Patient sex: M
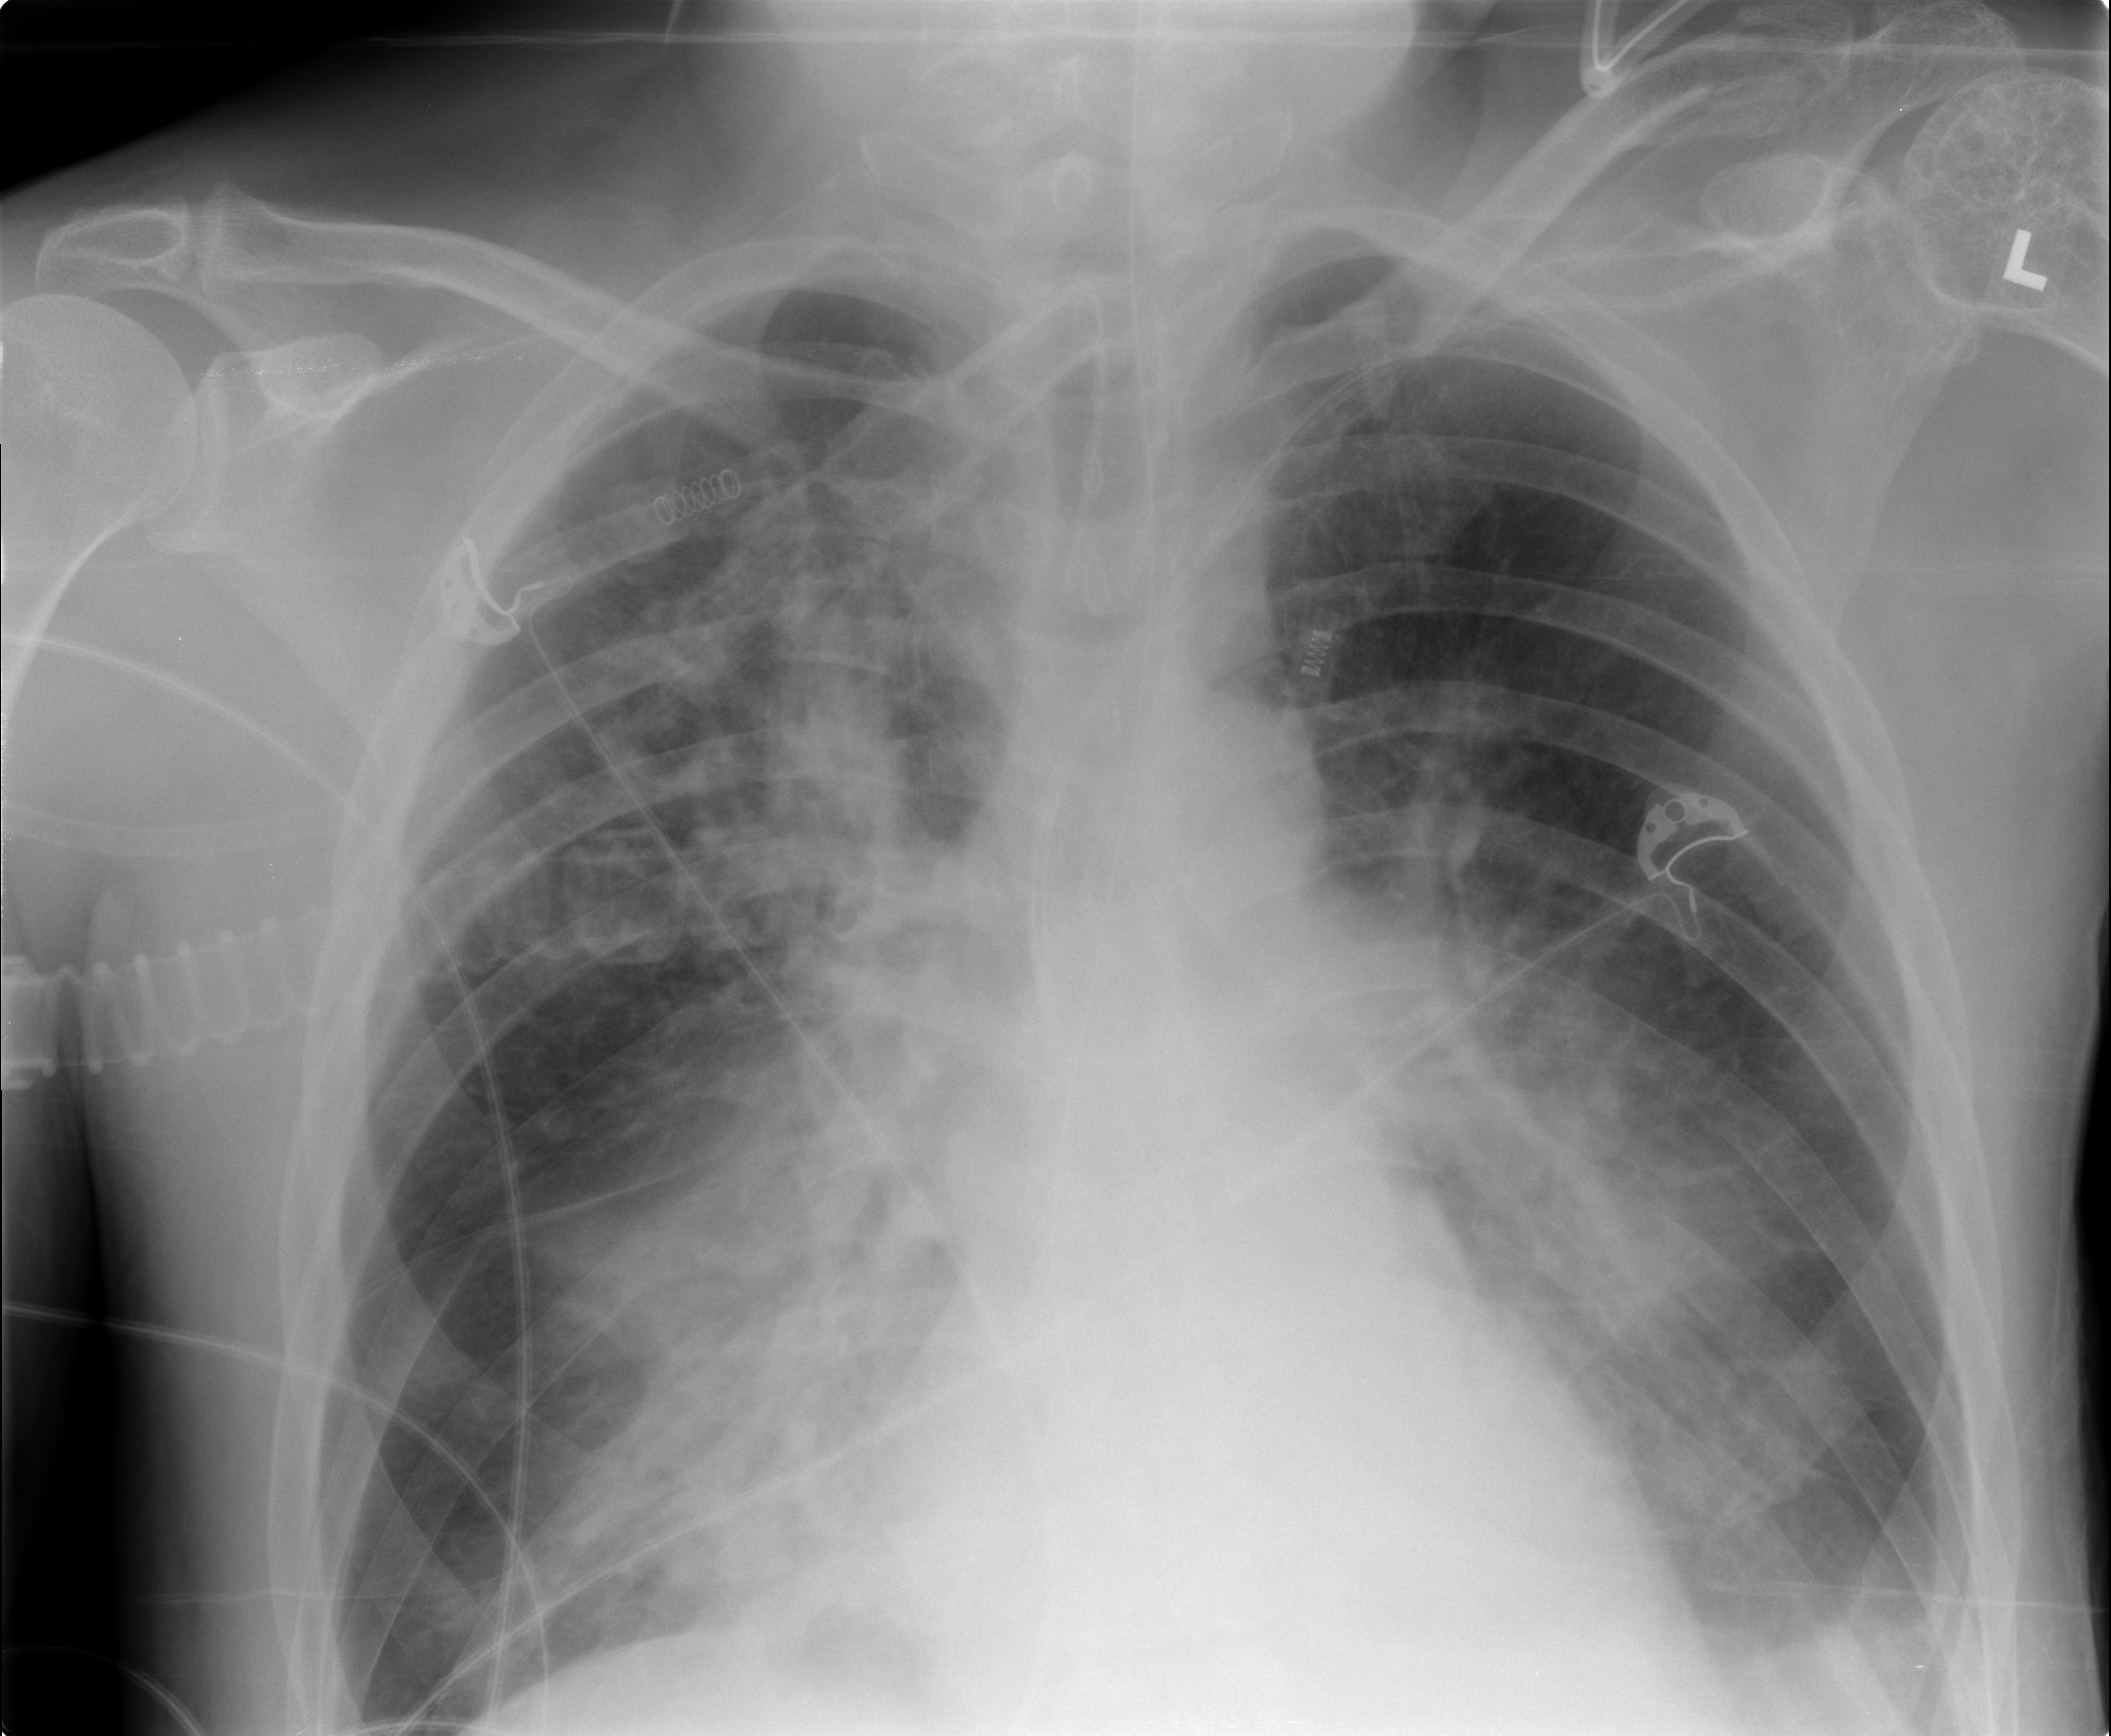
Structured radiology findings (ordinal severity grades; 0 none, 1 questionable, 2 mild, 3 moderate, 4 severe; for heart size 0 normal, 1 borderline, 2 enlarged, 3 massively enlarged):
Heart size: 0
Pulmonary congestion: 0
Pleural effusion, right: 2
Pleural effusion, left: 2
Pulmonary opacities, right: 2
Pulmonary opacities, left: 2
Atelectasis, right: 3
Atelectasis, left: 2